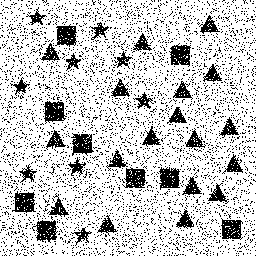
Squares: 9
Triangles: 18
Stars: 9
Total shapes: 36